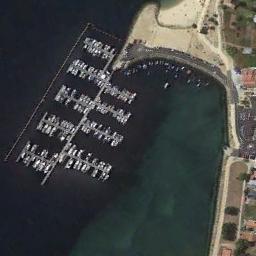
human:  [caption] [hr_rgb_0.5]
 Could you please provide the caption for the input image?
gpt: The harbor has lots of neatly docked boats and an open area is next to the harbor .

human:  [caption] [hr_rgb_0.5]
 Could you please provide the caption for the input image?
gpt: Different branches of the harbor have different Numbers of ships .

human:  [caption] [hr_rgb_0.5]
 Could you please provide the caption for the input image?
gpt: Many ships are in the harbor .

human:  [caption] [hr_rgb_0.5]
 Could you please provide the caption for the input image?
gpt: Many boats are neatly moored on the sea side of the harbor, And there are many lawns and bare land on the harbor .

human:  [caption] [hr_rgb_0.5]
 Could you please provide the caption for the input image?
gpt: There are many ships at the harbor beside some buildings .